Aerial crown-view tile of a tropical tree (Barro Colorado Island, Panama), acquired 20250317:
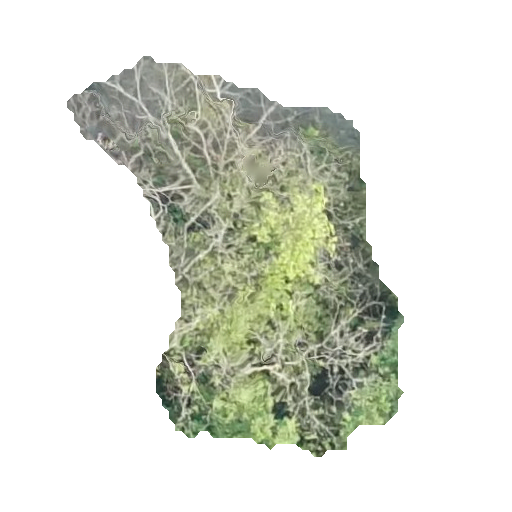
Species: Spondias mombin
GBIF accepted scientific name: Spondias mombin
Crown area: 120.114 m²